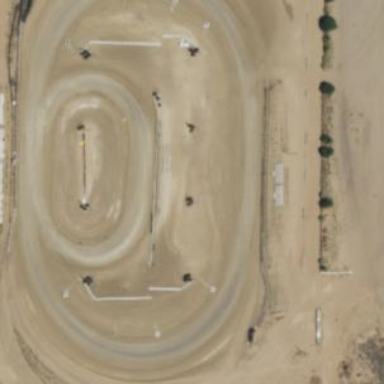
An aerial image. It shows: Dirt raceway for motor sports.